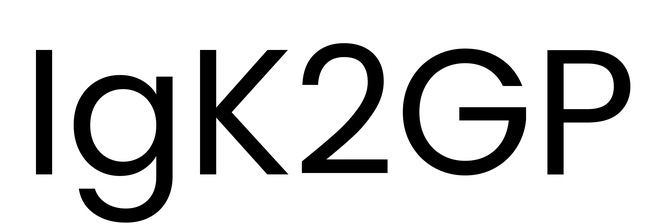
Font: Poppins-Regular